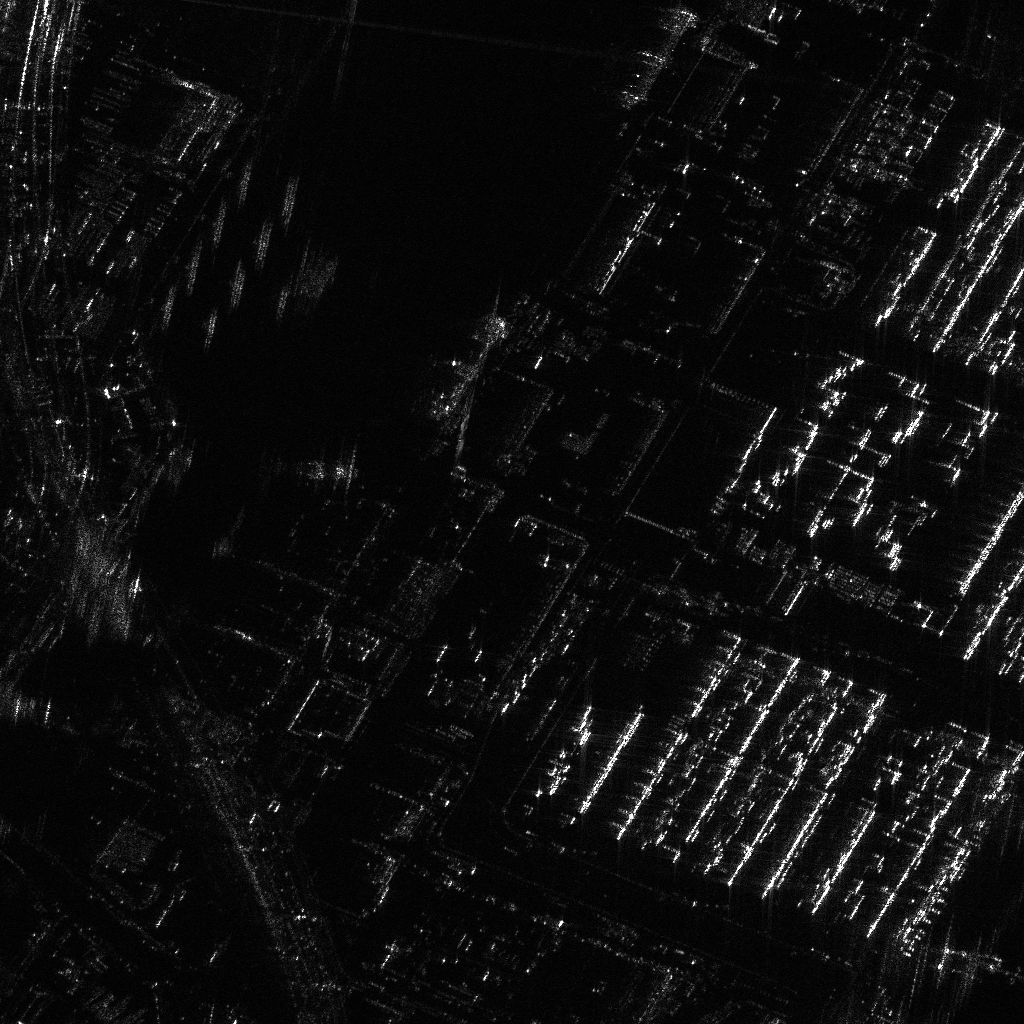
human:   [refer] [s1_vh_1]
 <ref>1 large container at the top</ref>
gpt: <box>[[62, 0, 65, 11, 32]]</box>

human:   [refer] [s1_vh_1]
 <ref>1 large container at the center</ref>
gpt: <box>[[44, 27, 48, 43, 34]]</box>